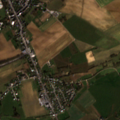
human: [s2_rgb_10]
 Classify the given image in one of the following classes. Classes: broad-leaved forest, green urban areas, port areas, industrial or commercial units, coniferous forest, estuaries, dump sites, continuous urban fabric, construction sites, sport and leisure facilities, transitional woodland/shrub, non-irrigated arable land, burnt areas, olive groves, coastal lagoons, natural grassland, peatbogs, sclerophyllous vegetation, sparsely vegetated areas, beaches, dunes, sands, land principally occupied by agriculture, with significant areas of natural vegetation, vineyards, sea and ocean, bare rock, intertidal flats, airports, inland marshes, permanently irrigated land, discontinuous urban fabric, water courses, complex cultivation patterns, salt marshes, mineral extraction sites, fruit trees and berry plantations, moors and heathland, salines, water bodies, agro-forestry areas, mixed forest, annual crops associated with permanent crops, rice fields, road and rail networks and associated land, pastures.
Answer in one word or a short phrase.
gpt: discontinuous urban fabric, non-irrigated arable land, pastures